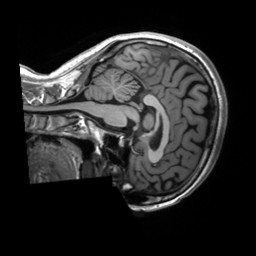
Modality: T1w
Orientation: sagittal
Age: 23
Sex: female
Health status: healthy
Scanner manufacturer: siemens
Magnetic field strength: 3 T
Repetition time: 2.53 s
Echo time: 0.00227 s